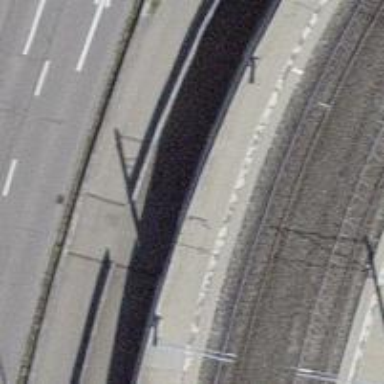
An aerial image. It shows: Footway with asphalt surface going through tunnel.